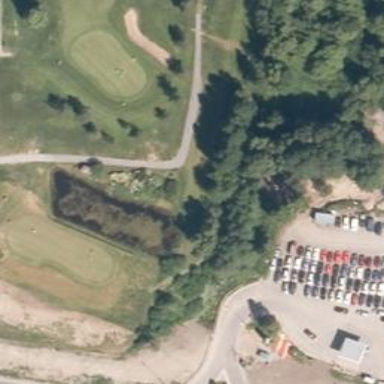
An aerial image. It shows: Golf tee.